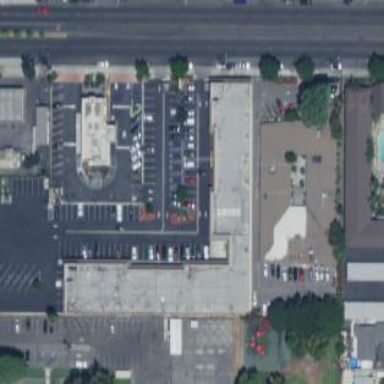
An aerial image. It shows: Retail building.